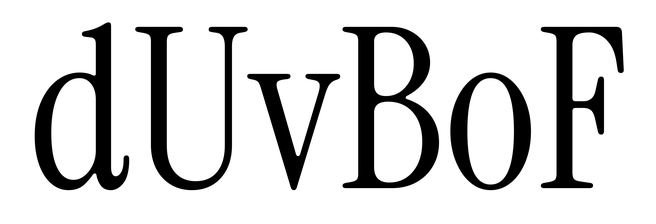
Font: InstrumentSerif-Regular